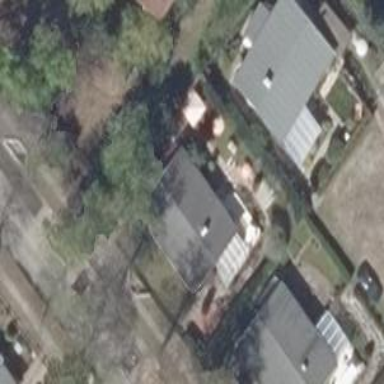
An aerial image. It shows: Detached building with gabled roof. The roof is black and made of tar paper.